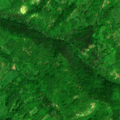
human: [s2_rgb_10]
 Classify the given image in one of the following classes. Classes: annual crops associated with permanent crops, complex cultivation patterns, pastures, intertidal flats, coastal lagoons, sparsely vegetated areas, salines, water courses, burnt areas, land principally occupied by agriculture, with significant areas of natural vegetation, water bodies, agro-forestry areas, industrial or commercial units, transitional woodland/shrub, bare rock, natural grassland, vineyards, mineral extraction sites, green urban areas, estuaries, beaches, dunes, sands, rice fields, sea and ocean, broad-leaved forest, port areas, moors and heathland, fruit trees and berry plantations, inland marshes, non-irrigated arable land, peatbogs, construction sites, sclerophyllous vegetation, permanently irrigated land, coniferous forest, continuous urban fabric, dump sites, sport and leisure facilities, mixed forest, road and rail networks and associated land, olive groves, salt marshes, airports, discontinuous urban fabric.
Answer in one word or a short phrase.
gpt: land principally occupied by agriculture, with significant areas of natural vegetation, broad-leaved forest, transitional woodland/shrub